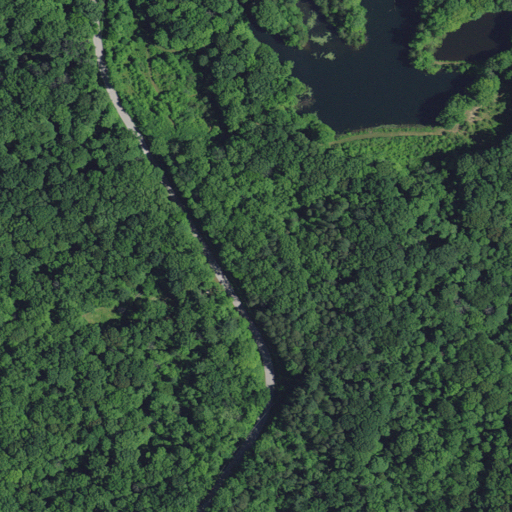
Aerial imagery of mountain in Indiana named Cooksey Hill containing deciduous forest, open development, mixed forest, open water, high intensity development, low intensity development, and herbaceous wetlands